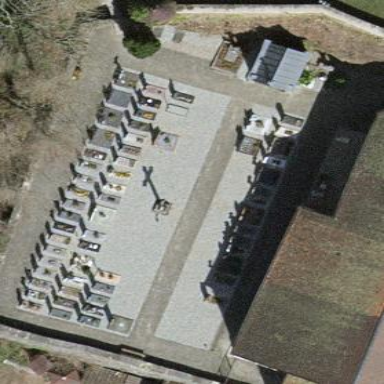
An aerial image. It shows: Graveyard.